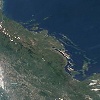
Label: land